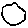
Label: circle